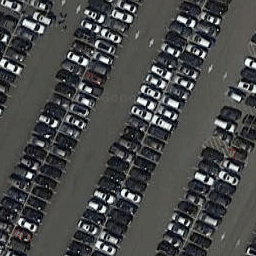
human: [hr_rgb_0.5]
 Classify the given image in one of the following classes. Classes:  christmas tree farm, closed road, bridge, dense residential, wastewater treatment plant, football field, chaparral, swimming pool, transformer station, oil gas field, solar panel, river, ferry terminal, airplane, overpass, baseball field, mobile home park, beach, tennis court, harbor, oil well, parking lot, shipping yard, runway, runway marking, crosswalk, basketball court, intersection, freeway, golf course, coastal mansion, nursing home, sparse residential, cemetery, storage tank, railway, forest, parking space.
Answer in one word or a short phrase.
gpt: parking lot